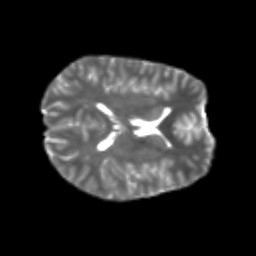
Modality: T2w
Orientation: axial
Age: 21
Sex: male
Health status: healthy
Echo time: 0.074 s